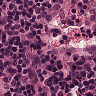
Metastatic tissue present: no